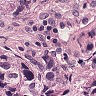
Metastatic tissue present: yes